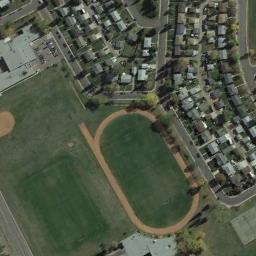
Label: ground_track_field